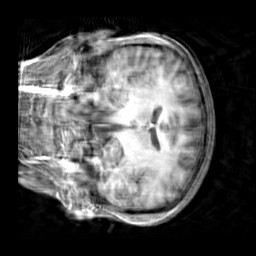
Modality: T1w
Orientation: coronal
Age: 25
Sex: female
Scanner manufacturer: siemens
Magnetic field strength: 3 T
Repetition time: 2.3 s
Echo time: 0.00303 s